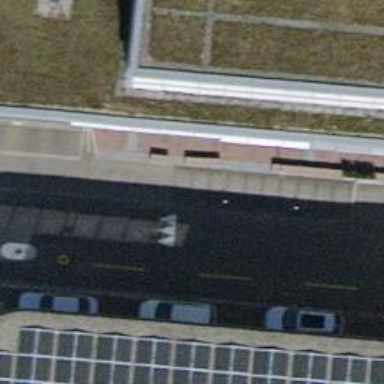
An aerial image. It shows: Bicycle parking facility.